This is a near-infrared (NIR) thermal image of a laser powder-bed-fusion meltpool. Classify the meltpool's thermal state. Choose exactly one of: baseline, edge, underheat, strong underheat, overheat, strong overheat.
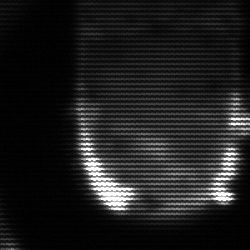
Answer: baseline